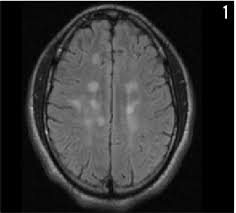
Label: notumor